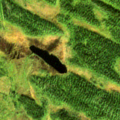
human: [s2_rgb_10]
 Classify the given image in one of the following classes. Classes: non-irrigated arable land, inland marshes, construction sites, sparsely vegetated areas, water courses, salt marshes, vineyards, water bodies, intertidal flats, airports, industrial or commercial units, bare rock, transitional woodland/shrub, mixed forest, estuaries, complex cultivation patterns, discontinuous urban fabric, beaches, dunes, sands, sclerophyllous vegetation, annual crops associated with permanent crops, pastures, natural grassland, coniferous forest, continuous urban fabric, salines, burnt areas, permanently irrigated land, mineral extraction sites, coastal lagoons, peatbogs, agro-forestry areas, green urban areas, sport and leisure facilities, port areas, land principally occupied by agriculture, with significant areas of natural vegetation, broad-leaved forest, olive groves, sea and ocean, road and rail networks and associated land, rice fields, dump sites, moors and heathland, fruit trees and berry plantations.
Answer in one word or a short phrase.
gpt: coniferous forest, transitional woodland/shrub, peatbogs